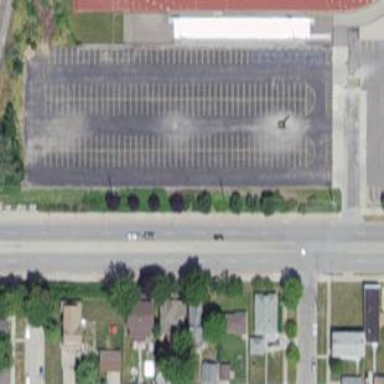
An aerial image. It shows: Parking area with asphalt surface. The parking spaces are oriented parallel to each other.